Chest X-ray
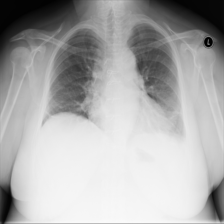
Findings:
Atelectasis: positive
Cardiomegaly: negative
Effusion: negative
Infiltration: negative
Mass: negative
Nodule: negative
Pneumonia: negative
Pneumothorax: positive
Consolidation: negative
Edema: negative
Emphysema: negative
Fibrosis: negative
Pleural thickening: negative
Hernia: negative